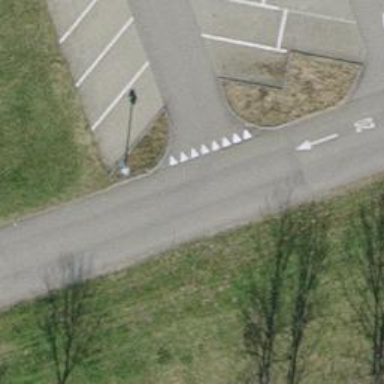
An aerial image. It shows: Asphalt road designated for service vehicles.